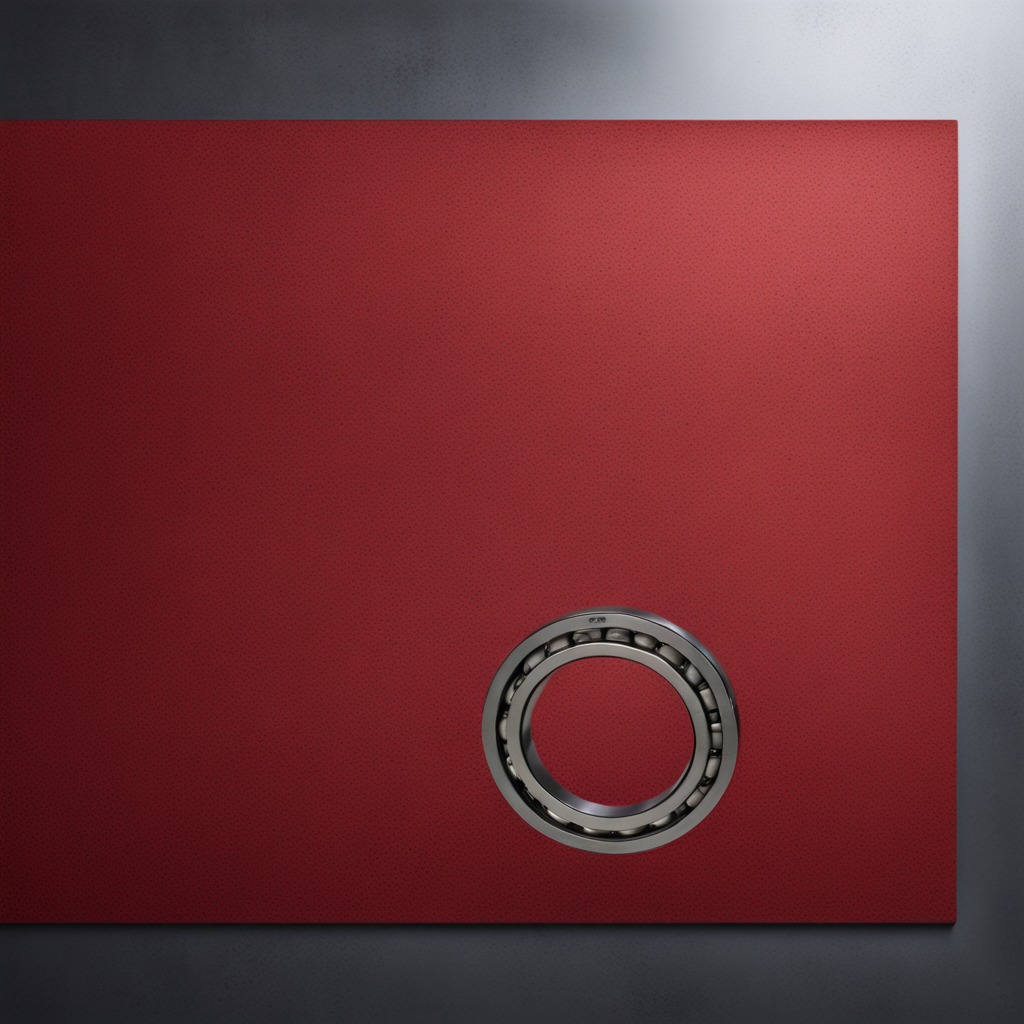
A metal ball bearing is lying on the tabletop beneath the red rubber mat.